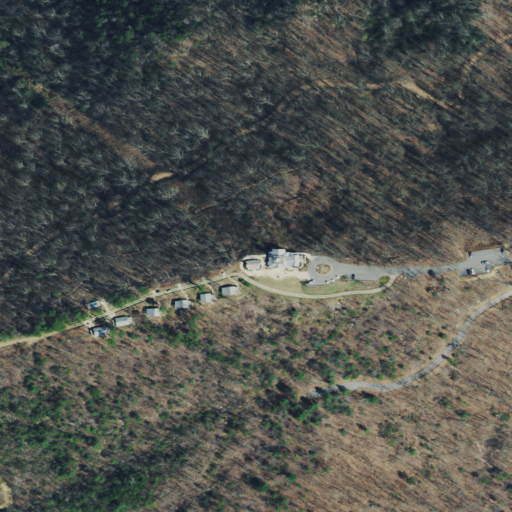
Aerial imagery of ridge(s) in Tennessee named Chilhowee Mountain containing deciduous forest, mixed forest, evergreen forest, and open development